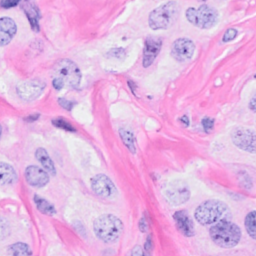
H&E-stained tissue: Breast